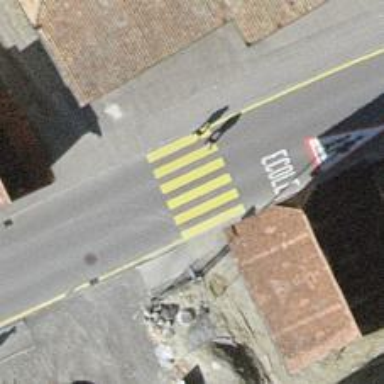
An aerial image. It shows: Zebra crossing on the road.